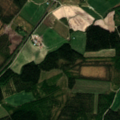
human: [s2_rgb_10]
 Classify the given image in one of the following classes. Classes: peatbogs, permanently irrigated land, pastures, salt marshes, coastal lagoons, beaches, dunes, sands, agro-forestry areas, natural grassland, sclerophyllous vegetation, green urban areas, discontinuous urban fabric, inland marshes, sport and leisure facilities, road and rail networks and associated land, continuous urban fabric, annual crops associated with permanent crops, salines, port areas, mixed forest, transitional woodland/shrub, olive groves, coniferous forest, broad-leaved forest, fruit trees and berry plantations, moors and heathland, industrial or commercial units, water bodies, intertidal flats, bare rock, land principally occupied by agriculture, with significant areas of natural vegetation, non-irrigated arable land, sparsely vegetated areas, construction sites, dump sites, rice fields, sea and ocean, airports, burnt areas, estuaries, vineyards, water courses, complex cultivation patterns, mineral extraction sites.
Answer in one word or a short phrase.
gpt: land principally occupied by agriculture, with significant areas of natural vegetation, coniferous forest, mixed forest, transitional woodland/shrub